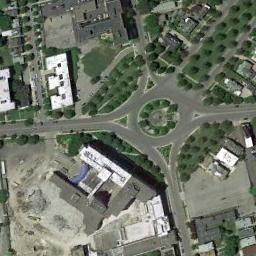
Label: roundabout